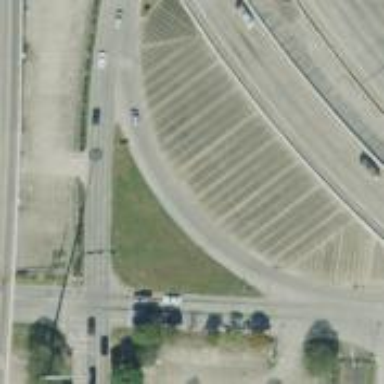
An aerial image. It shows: Frontage road connected to secondary link.